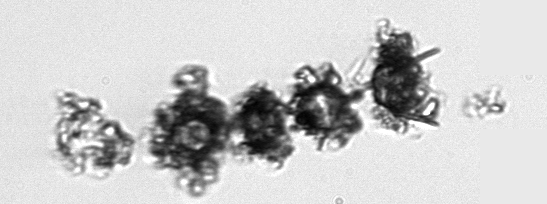
Label: Thalassiosira_TAG_external_detritus